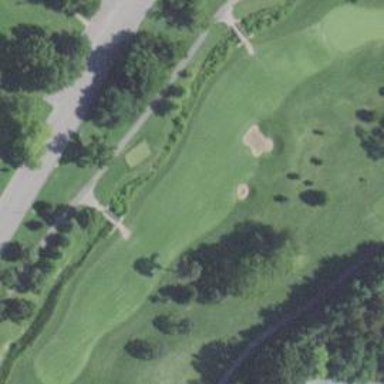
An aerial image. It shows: View of golf hole.